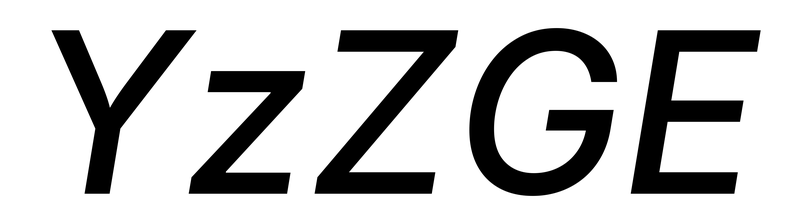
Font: Inter-Italic_Medium_Italic